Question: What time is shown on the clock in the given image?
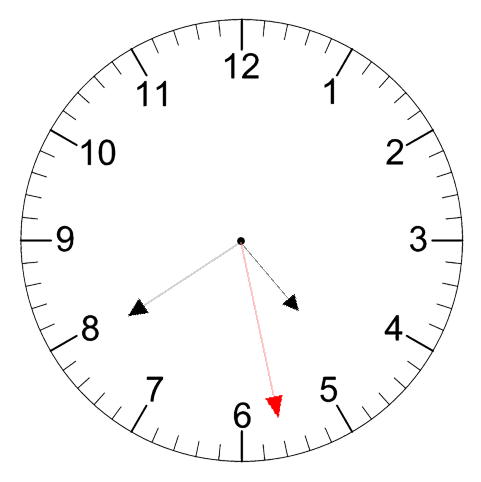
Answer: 04:39:28